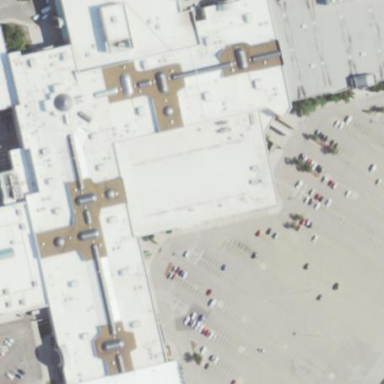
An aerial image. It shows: Mall building.